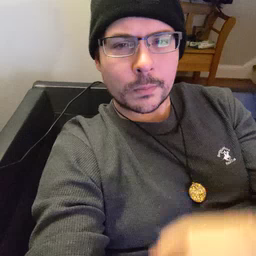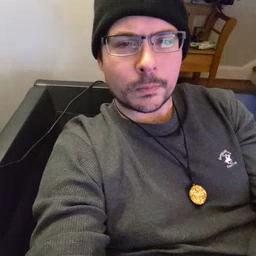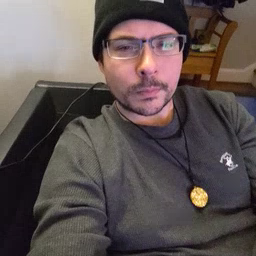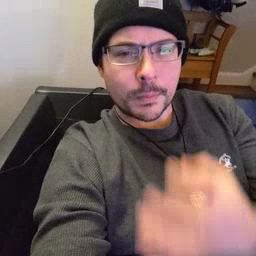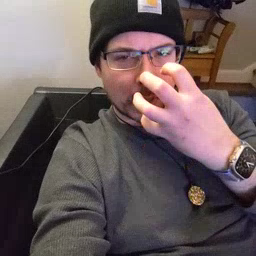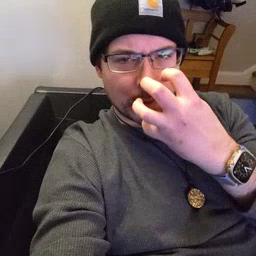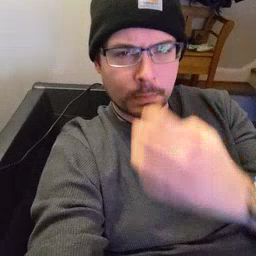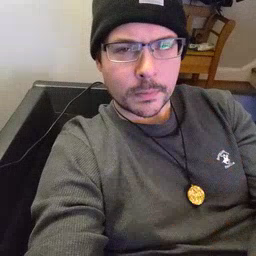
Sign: mad